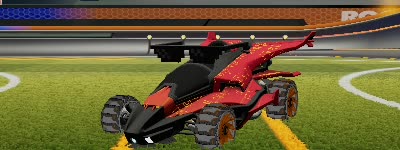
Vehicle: aftershock